Question: I have made an asp.net page which executes a long sp.
lets say the the function that executes the sp is called 'Func1'.
Ive met with that problem :
If i ran 'Func1' in the same thread ( normal execution), the apppool won't recycle itself since he's seeing it as a busy/working.
But if I execute 'Func1' in another thread - so the apppool recycle's itself after the time that is set here :

My question is : is that ?
is it true that if i run a command , so app is active and not eligible for apppool recycle ?
And if i create it in a new thread so it eligible for apppool recycle ?
> why is that ? Does the thread is less important then the main thread ?
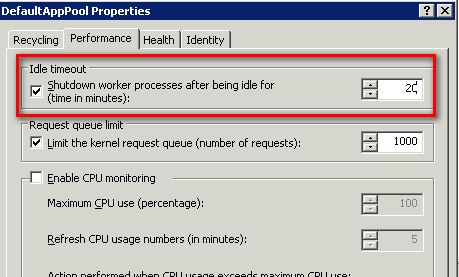
Answer: ASP.NET maintains a list of thread pool threads that it is using to service requests. It knows it can recycle the app domain when none of its threads are active.
If you create a thread or use a thread pool thread without the knowledge of ASP.NET, it will not detect that your thread is active and may recycle.
When it recycles, it unloads the 'AppDomain' which causes a 'ThreadAbortException' to be thrown on your thread.
---
The normal solution to your requirements is to have a windows service that is controlled by the web app. This is obviously in a separate process and so is not affected by the web app recycling. However, this is a non-trivial exercise.
The quick-and-dirty solution is to asynchronously start a web request from within your web app. The page that starts the operation can then return. The "hidden" page that was called can block until the SP has completed. As I said, this is a nasty-but-easy solution.